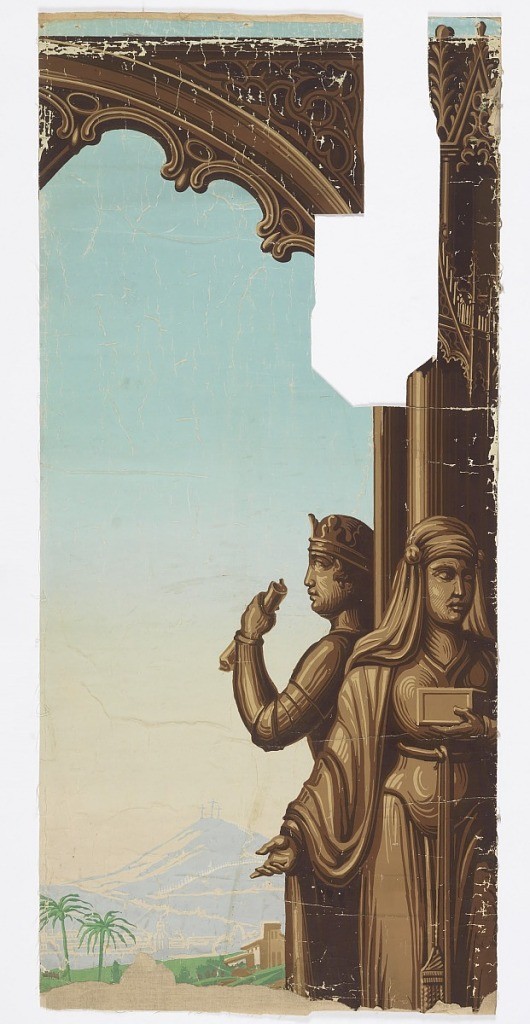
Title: Les Huguenots
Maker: Pignet et Cie
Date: ca. 1850
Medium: Block-printed on paper
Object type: Scenic
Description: a) Interior view of chapel with large amount of Gothic architectural elements; figures at bottom clothed in brightly colored costumes, b,d) right half of a Gothic arched window ending with two caryatid supports, view outside window incoludes distant mountain, palm trees, and a single building, c) Gothic fretwork containing narrow painted arches, head of caryatid.